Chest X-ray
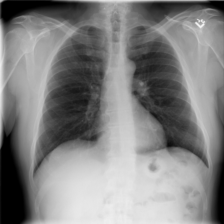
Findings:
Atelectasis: negative
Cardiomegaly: negative
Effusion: negative
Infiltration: negative
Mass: negative
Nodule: negative
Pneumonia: negative
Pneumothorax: negative
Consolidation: negative
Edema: negative
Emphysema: negative
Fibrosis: negative
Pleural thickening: negative
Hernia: negative